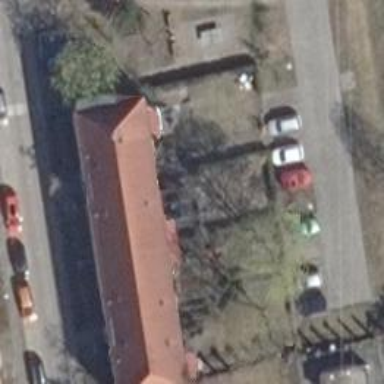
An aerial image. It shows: Hipped roof on apartment building.